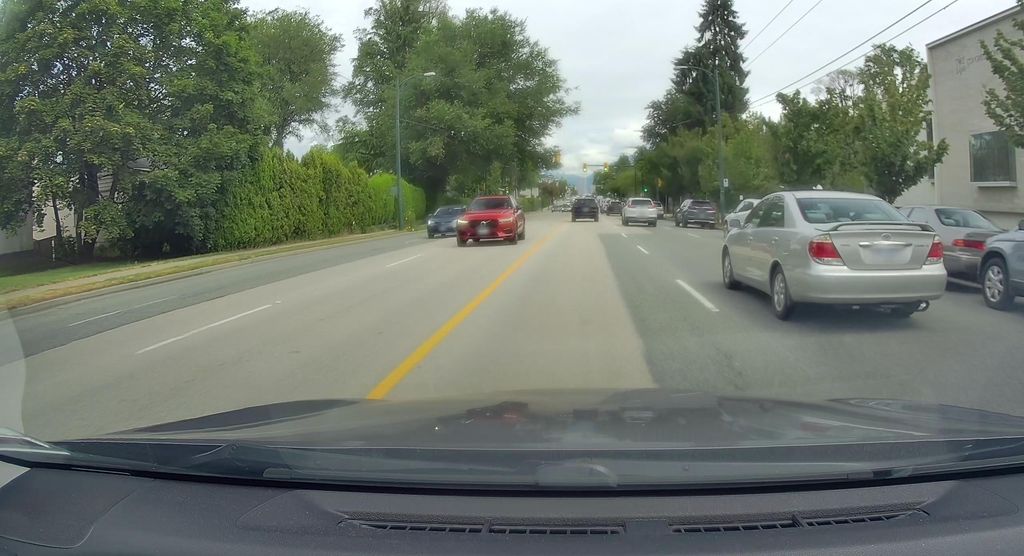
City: vancouver